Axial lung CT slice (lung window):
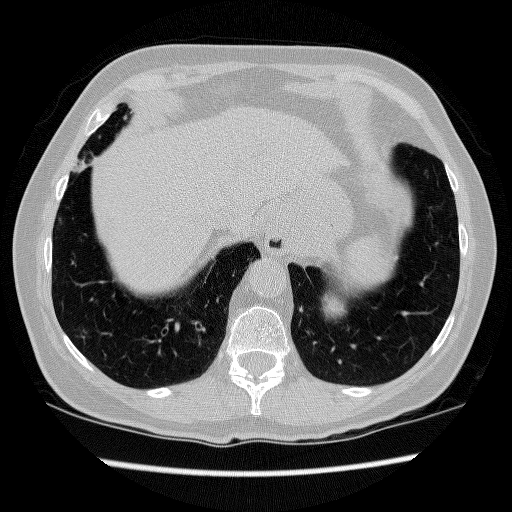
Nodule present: yes
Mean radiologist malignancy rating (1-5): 3